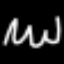
Label: squiggle